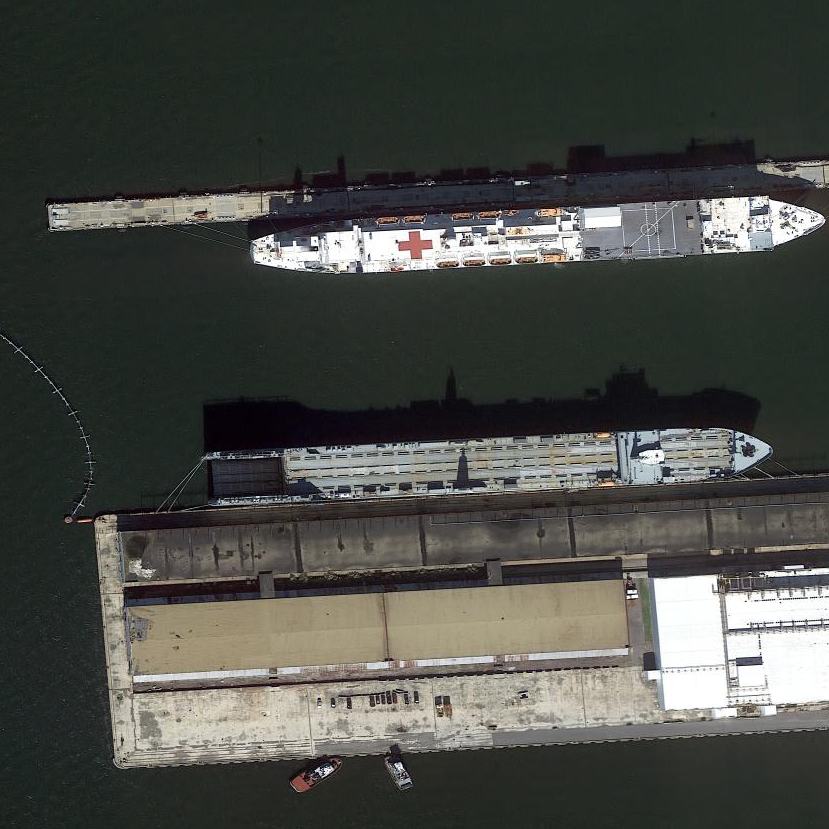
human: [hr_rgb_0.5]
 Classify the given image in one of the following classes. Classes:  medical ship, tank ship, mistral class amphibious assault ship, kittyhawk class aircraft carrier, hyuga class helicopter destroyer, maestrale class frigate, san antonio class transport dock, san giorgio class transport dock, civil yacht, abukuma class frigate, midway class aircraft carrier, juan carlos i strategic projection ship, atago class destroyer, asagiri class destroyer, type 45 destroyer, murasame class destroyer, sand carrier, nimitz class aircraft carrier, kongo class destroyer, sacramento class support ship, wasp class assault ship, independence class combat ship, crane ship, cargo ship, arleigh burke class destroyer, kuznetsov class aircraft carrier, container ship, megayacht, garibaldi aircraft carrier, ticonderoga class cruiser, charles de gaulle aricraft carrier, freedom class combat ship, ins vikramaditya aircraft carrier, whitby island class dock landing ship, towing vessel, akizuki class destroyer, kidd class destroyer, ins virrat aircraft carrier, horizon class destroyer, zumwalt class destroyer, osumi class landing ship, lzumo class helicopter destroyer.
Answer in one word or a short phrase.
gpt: Medical ship